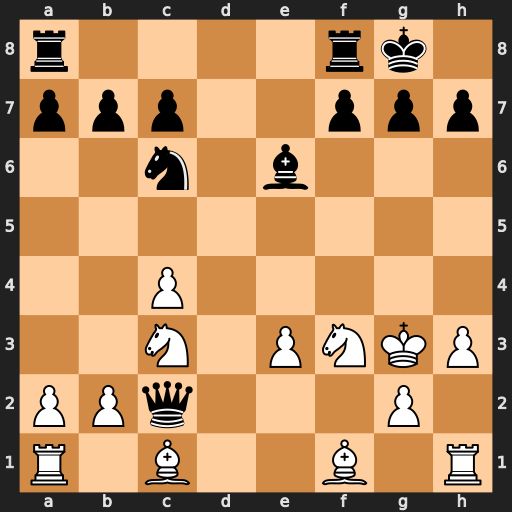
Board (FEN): r4rk1/ppp2ppp/2n1b3/8/2P5/2N1PNKP/PPq3P1/R1B2B1R
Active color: w
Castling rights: -
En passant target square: -
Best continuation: e4 f5 Be2 fxe4 Ne1 Qxe2 Nxe2 Bxc4 Nc3